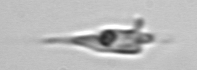
Label: Chrysochromulina_lanceolata